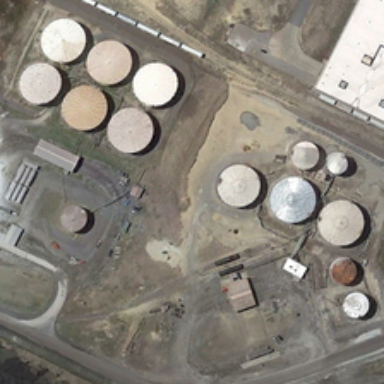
Some storage tanks are near several green trees and a building .